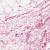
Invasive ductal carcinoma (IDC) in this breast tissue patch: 0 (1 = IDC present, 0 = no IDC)